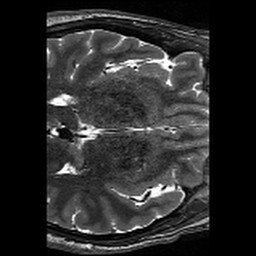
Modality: T2w
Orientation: axial
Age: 28
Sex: male
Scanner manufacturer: siemens
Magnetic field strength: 3 T
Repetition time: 13.15 s
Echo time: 0.082 s